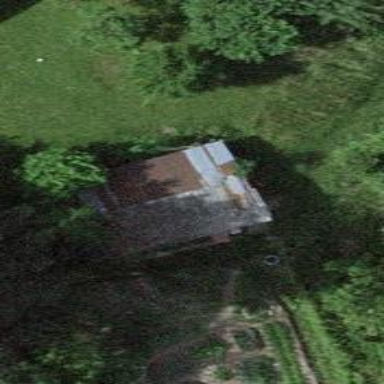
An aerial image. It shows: Hut.